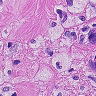
Metastatic tissue present: yes